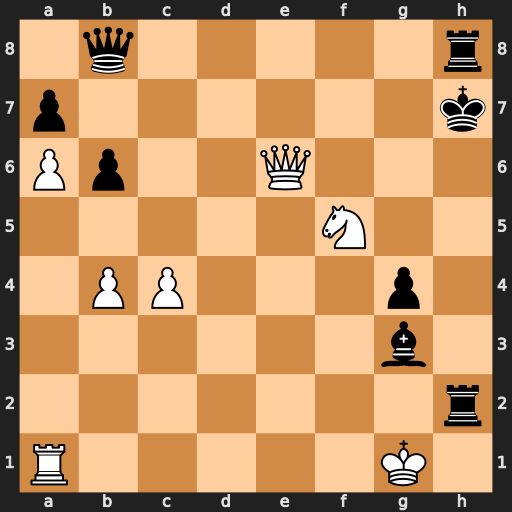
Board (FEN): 1q5r/p6k/Pp2Q3/5N2/1PP3p1/6b1/7r/R5K1
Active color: w
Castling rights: -
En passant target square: -
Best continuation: Qf7#